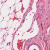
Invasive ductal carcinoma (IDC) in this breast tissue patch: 1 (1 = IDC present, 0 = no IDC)